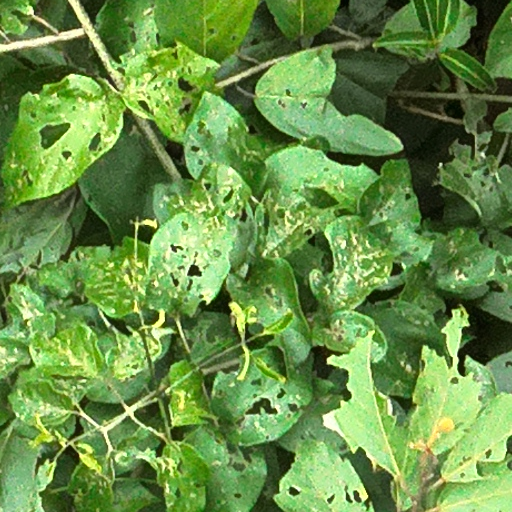
Species: Apeiba membranacea
GBIF accepted scientific name: Apeiba membranacea
Crown area (m\u00b2): 129.706